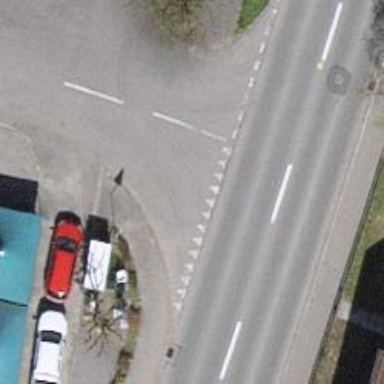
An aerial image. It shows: Road with "give way" sign.